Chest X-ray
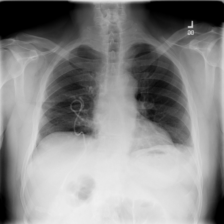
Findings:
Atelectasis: negative
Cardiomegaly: negative
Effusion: negative
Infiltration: negative
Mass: negative
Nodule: negative
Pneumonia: negative
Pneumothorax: positive
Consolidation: negative
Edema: negative
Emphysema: negative
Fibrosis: negative
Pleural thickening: negative
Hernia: negative